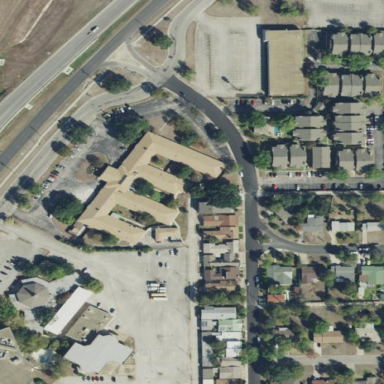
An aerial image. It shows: Nursing home building.